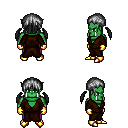
a pixel art fantasy rpg character, male body template, orc, green skin, brown robe, magenta pants, gray twin-tailed hairstyle, gold gloves, gold boots, four views (front, back, left, right), 2x2 character sprite sheet, small pixel art, hard edges, no anti-aliasing